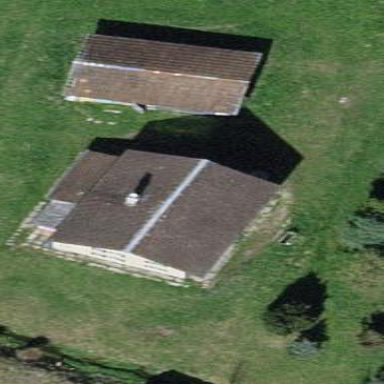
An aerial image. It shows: Detached building.